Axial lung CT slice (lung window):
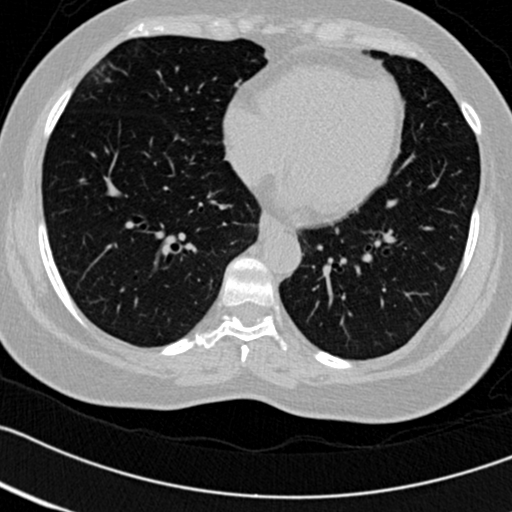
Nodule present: no